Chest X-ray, PA view. Patient: 44 years old, sex F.
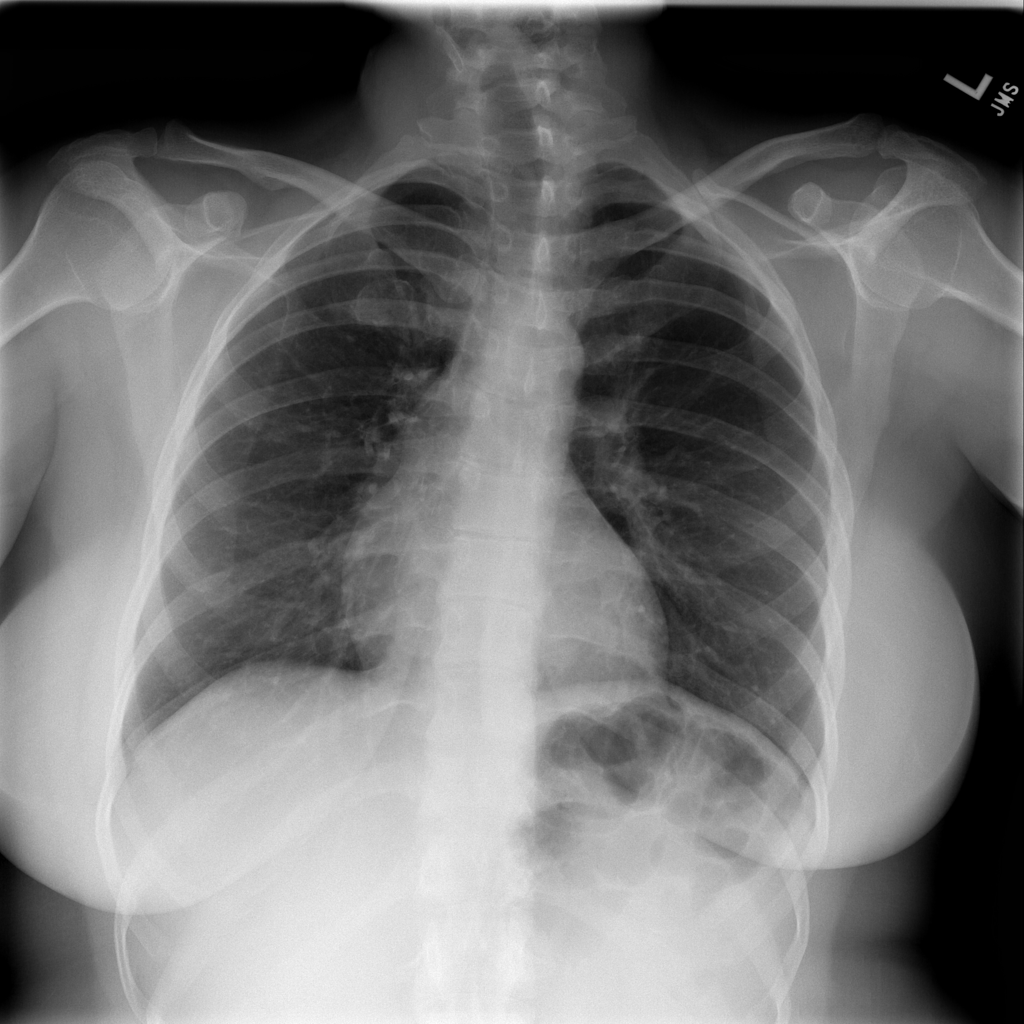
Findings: No Finding